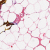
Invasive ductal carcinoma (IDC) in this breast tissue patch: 0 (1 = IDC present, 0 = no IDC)